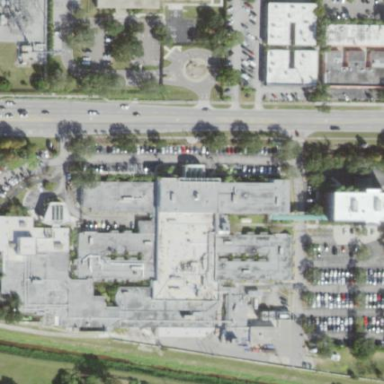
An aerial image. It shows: Hospital providing healthcare services.